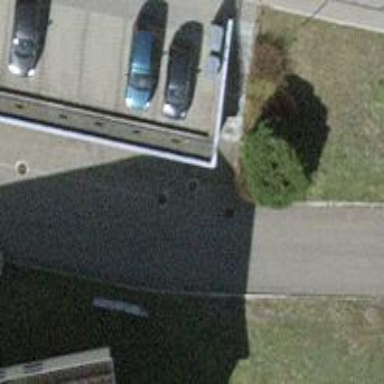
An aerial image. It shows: Set of steps on the road.